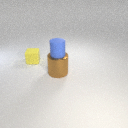
large brown metal cylinder below small blue rubber cylinder